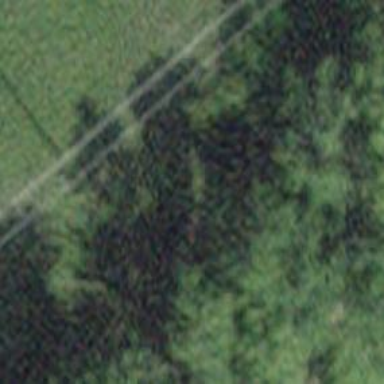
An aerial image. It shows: Unpaved path.